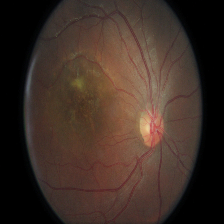
Diabetic retinopathy grade: Moderate